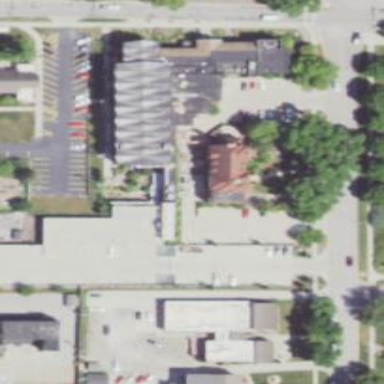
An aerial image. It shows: Building serving as place of worship.